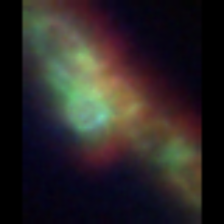
Taxon: Diatom_aggregate
Group: Diatoms